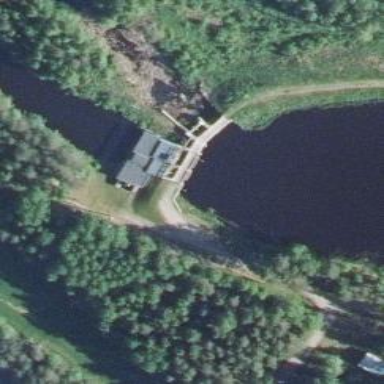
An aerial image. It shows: Dam across waterway.